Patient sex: M
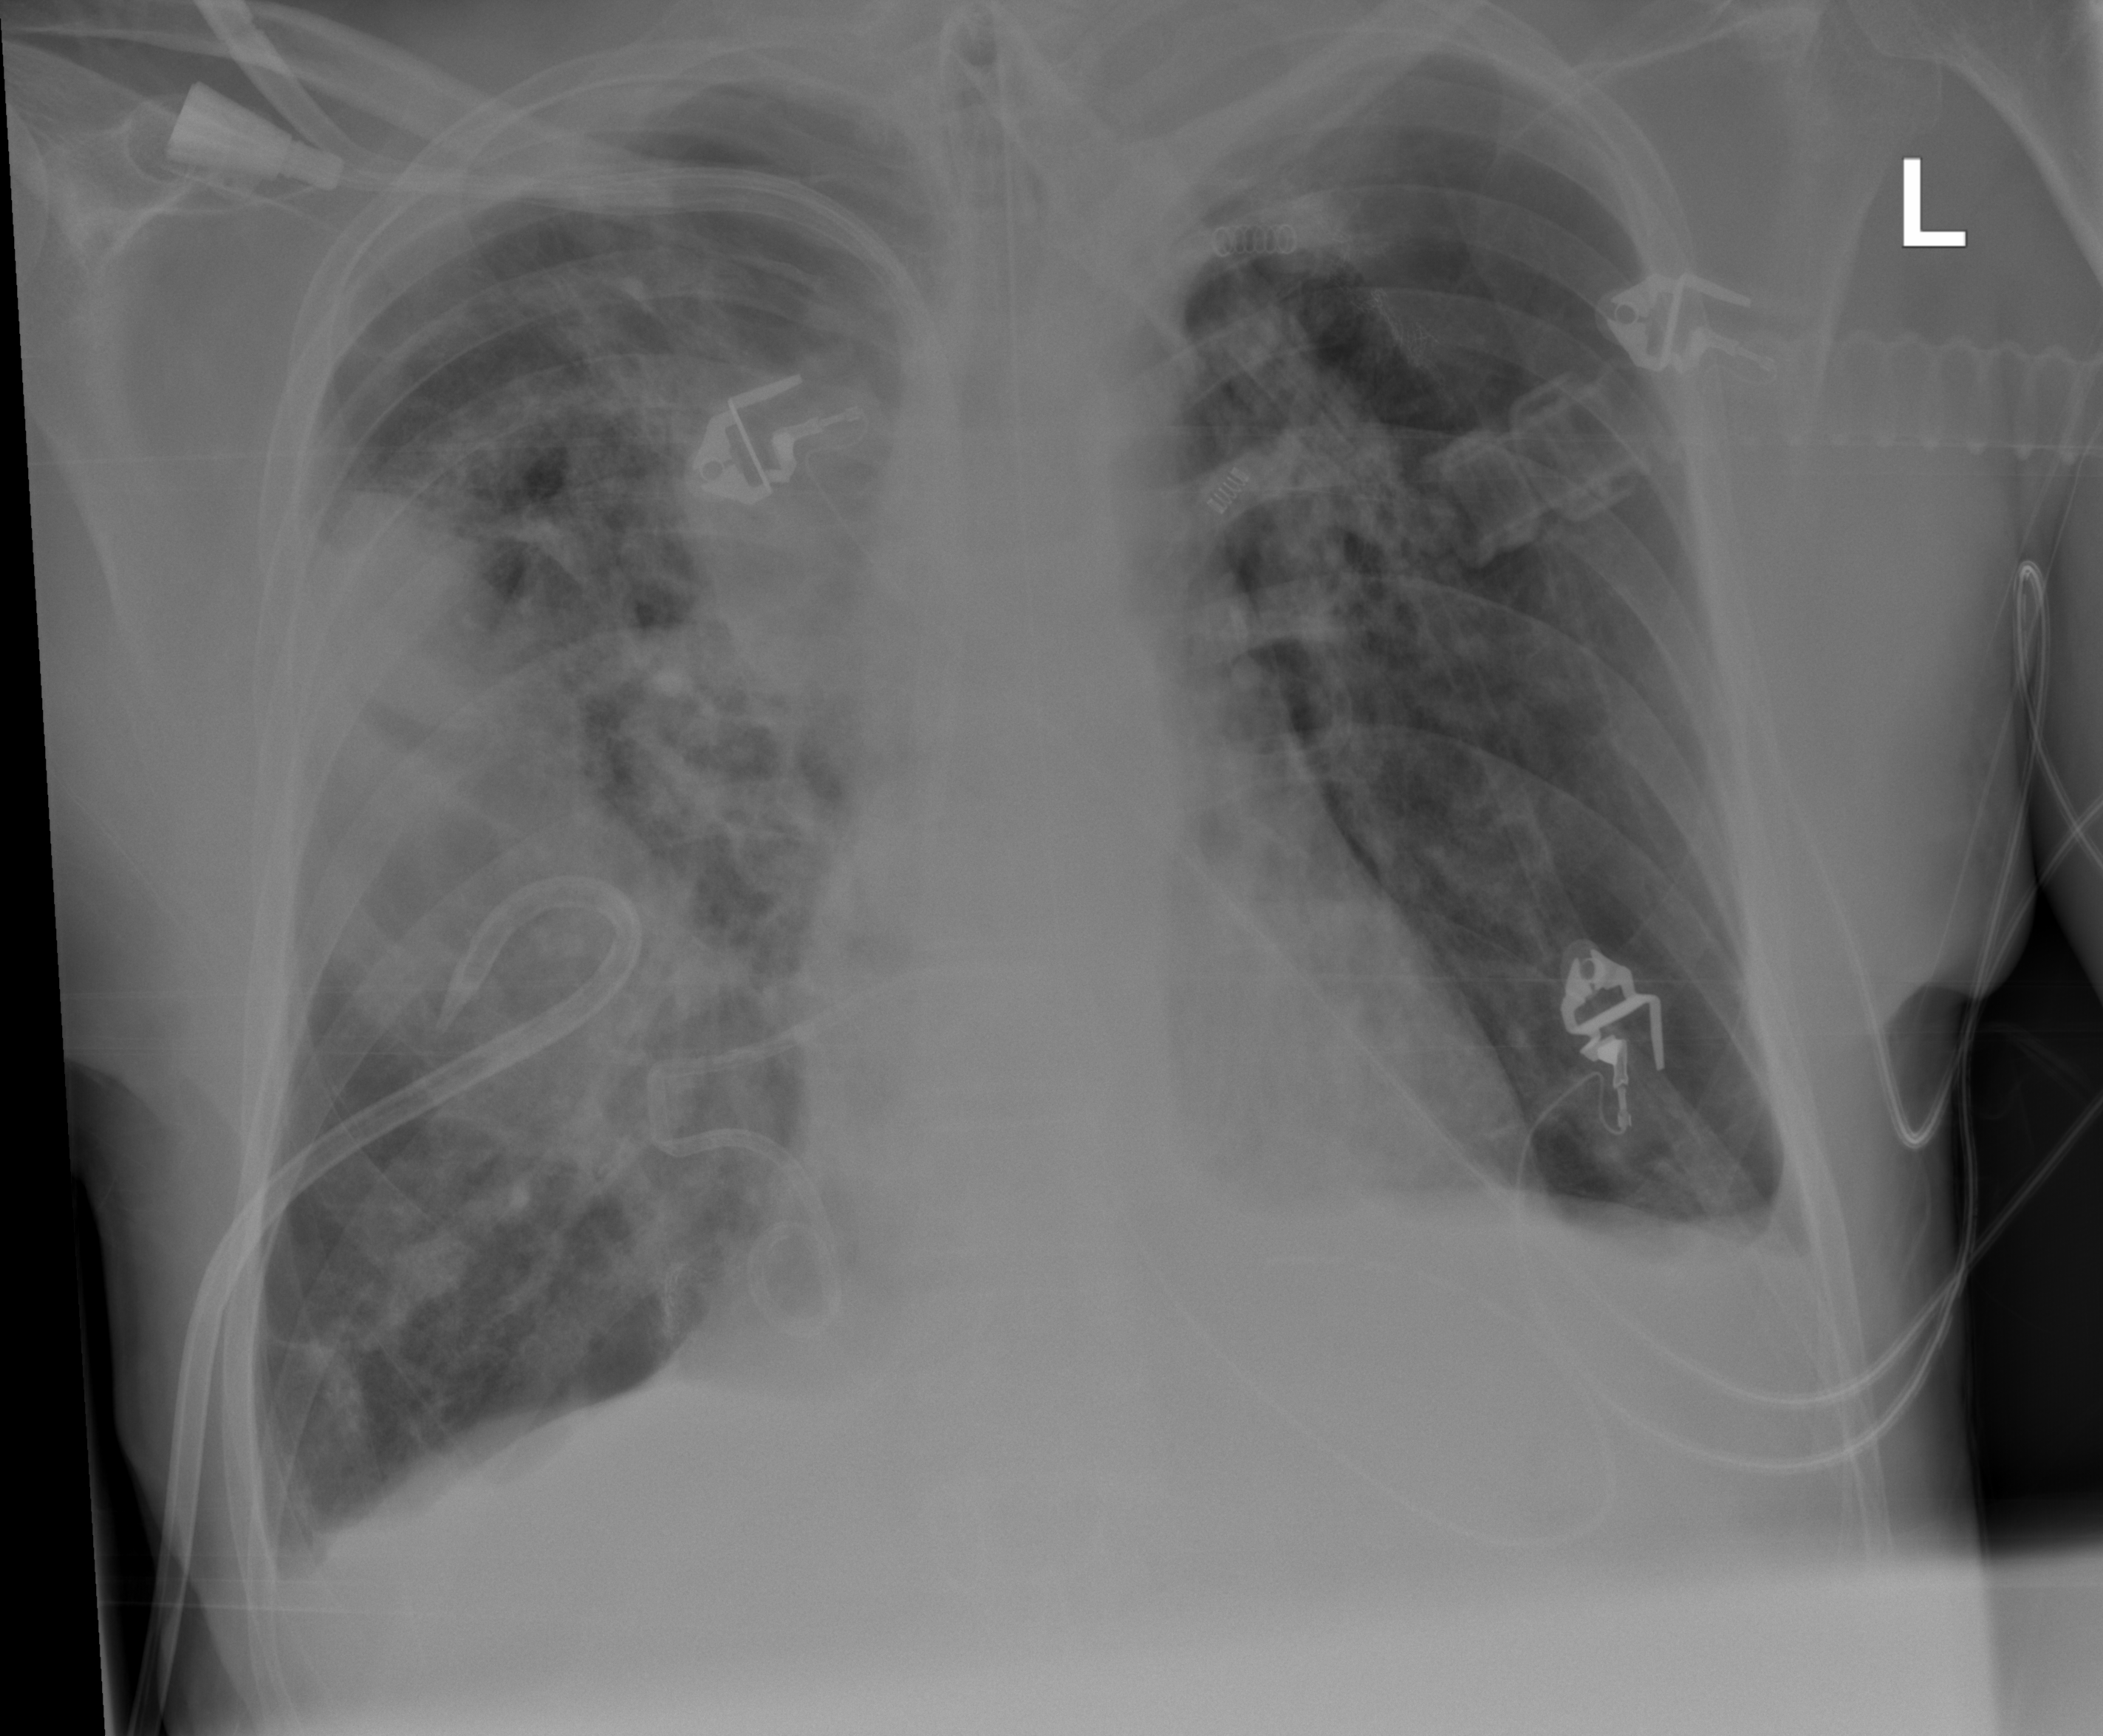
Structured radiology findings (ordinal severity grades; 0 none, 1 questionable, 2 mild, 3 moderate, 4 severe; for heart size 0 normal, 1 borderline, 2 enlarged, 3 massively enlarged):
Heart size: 0
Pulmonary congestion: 0
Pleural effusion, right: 3
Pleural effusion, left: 1
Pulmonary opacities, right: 2
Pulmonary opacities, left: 0
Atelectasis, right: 2
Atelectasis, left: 0